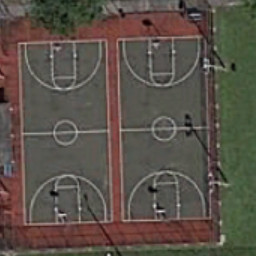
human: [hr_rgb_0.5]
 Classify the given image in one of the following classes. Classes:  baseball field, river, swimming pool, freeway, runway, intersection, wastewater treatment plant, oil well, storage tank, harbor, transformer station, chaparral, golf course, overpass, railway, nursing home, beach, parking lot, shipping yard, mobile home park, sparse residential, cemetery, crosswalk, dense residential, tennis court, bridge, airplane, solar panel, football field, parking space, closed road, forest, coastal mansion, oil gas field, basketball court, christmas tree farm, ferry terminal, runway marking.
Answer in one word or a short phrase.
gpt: basketball court